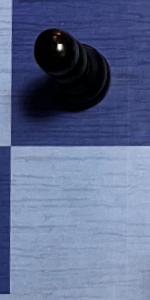
Label: Empty